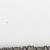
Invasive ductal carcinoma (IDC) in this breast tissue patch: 0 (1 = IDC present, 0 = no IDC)